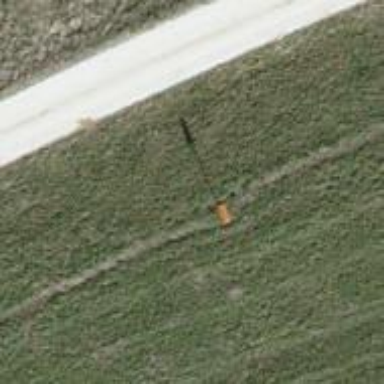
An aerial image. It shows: Pole with roof covering.